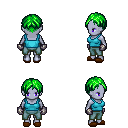
a pixel art fantasy rpg character, female body template, dark elf, purple skin, teal pirate shirt, teal pants, green parted hairstyle, metal gloves, brown slippers, four views (front, back, left, right), 2x2 character sprite sheet, small pixel art, hard edges, no anti-aliasing